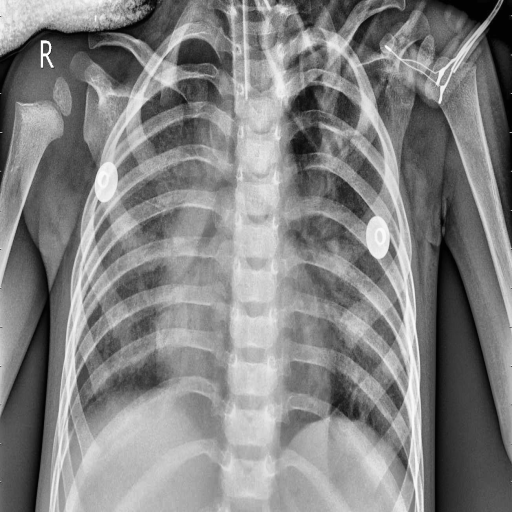
Finding: PNEUMONIA